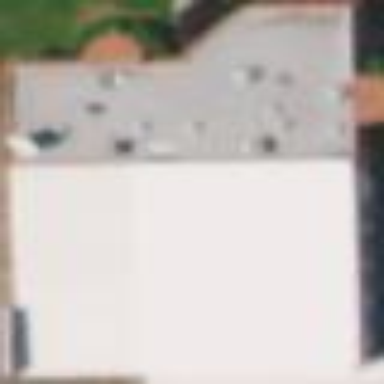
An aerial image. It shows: Building with bowling alley inside.